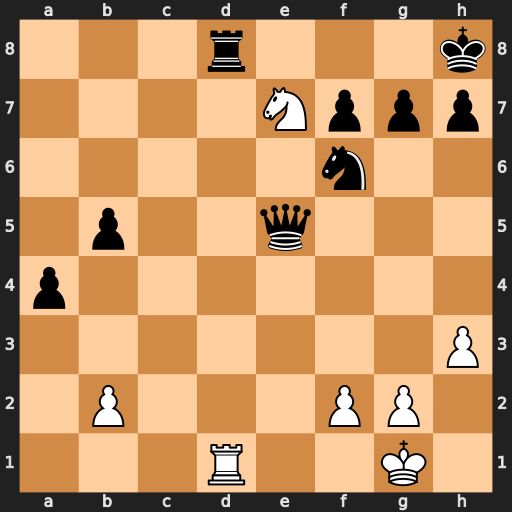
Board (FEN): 3r3k/4Nppp/5n2/1p2q3/p7/7P/1P3PP1/3R2K1
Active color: w
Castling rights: -
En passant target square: -
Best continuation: Rxd8+ Ne8 Rxe8#